Question: Consider that I have the following javascript that do a post:
'''
$.post("/MyController/SomeAction",
{ myParam: ['Filip', 'Ekberg'] }, function(data) { alert(data); }, "html");
'''
My Action looks like this:
'''
[HttpPost]
public ActionResult SomeAction(FormCollection collection,
IEnumerable<string> myParam)
{
return null;
}
'''
When I enter this Action, myParam is null, if I expand the FormCollection I see this:

The weird part here is that the name ( Key ) is 'myParam[]' which might be why it is not mapped to 'myParam'.
Also, I tried doing 'dynamic[] myParam' as well, but it doesn't work either.
I know that I can use 'JSON.stringify' but I don't want to do that now. So, any ideas what's going on here and if there is a solution?
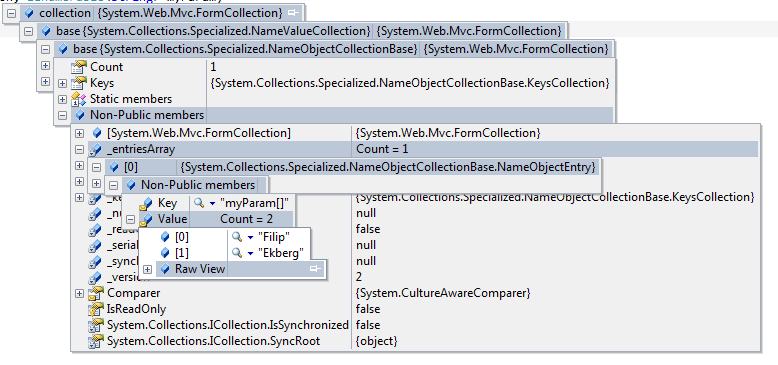
Answer: Try setting the 'traditional' parameter to true:
'''
$.ajax({
url: '/MyController/SomeAction',
type: 'POST',
data: { myParam: [ 'Filip', 'Ekberg' ] },
traditional: true,
success: function(data) {
alert(data);
}
});
'''
Also you can safely remove the 'FormCollection' parameter from your POST action signature. It's useless.